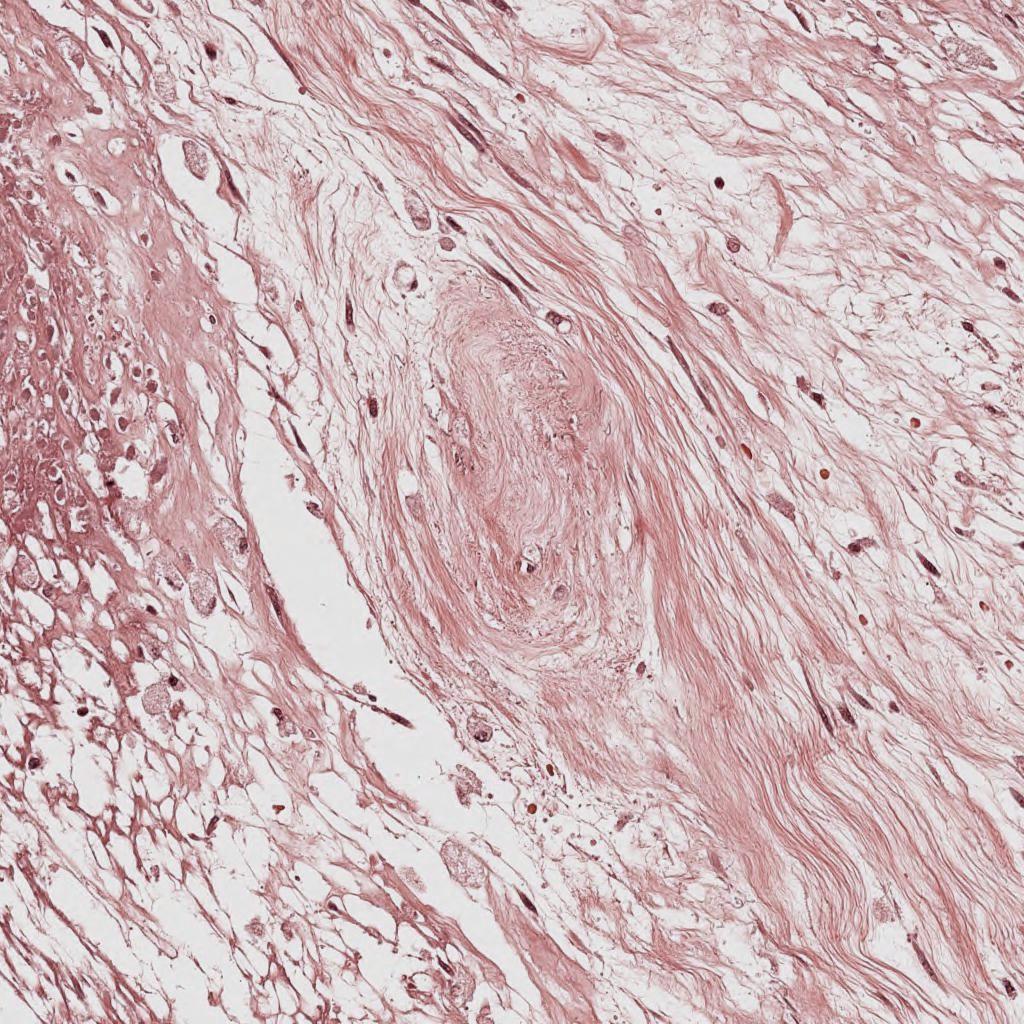
Label: Non-Viable-Tumor